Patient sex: M
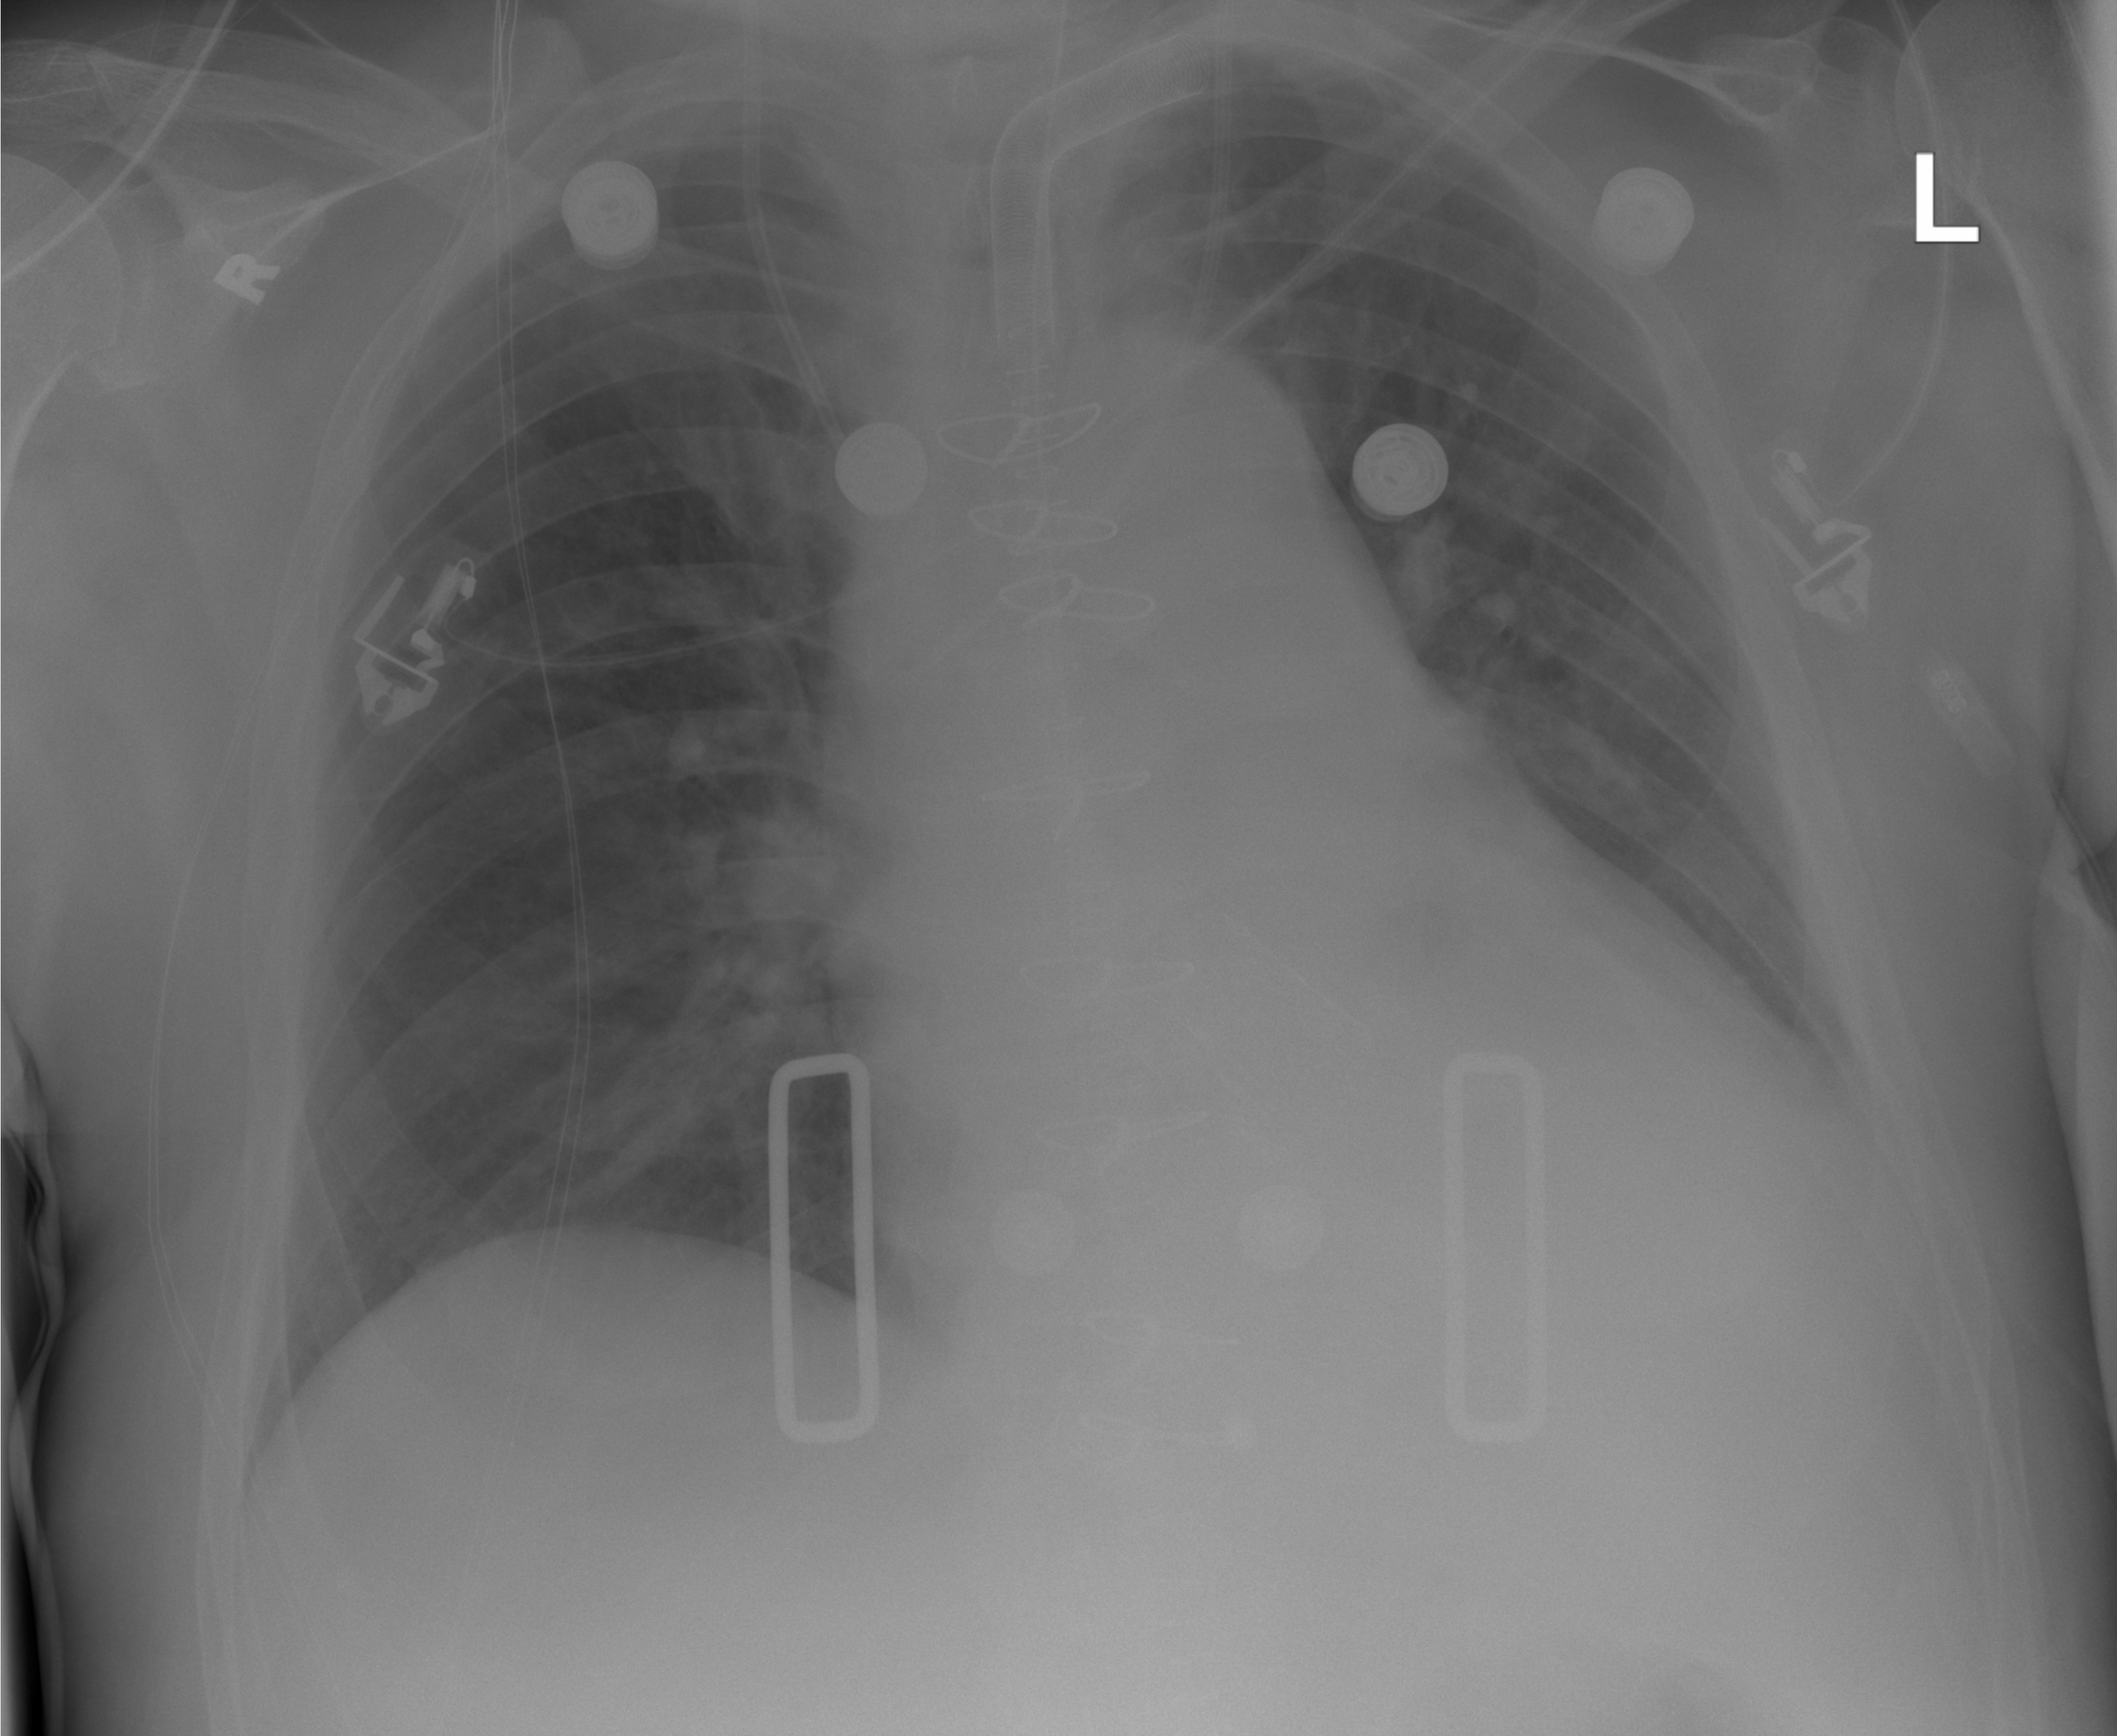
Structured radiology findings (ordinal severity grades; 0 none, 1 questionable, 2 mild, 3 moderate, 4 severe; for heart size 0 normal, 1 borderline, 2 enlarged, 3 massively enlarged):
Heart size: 1
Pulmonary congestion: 1
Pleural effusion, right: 0
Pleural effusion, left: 2
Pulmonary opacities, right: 0
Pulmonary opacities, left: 0
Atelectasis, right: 0
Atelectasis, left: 2